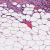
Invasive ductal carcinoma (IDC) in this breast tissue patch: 1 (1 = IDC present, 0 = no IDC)